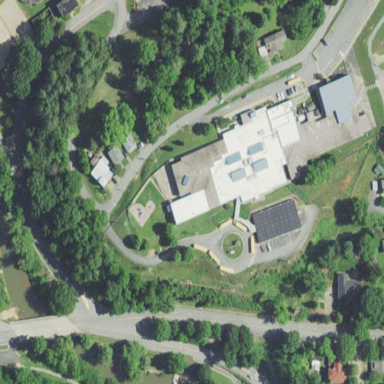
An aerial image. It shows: Elementary school.